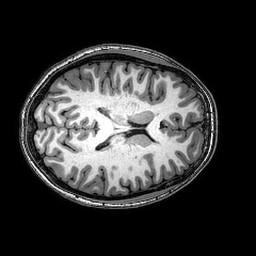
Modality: T1w
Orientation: axial
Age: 24
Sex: female
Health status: healthy
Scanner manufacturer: philips
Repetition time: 0.008287 s
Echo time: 0.00381 s